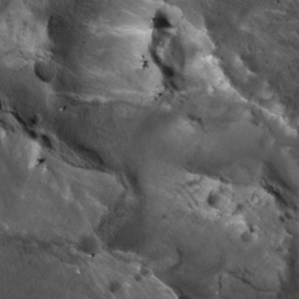
Label: non_frost